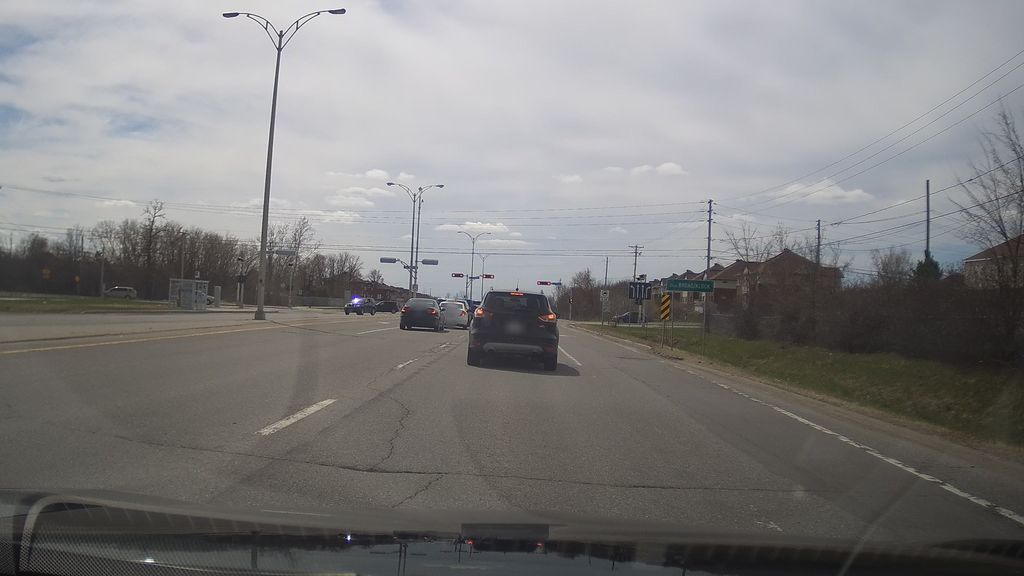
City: ottawa-gatineau